Group 1:
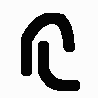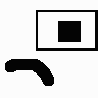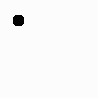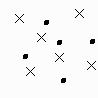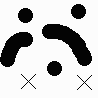
Group 2:
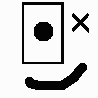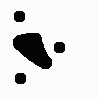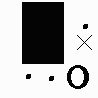
Rule separating the two groups: Prime number vs. composite number.
Concepts: prime
Author: Giuseppe Insana